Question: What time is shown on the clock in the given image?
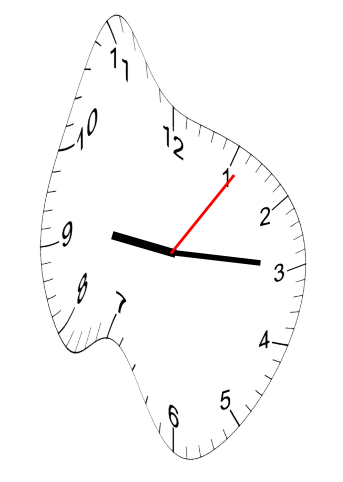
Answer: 09:15:06